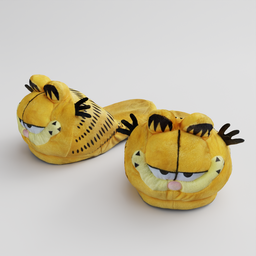
Label: people